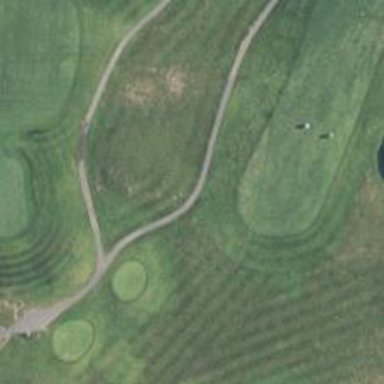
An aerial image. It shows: Golf cartpath that is also road path.